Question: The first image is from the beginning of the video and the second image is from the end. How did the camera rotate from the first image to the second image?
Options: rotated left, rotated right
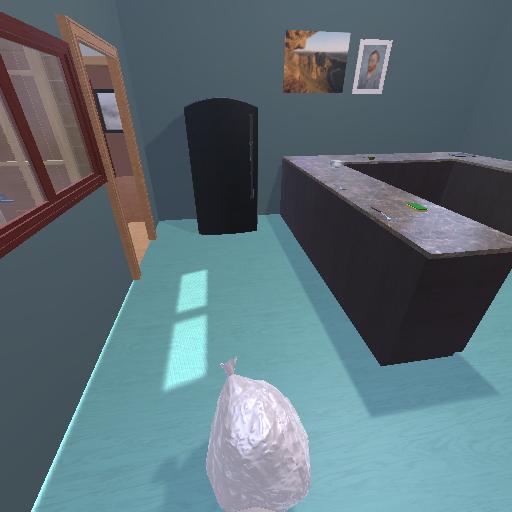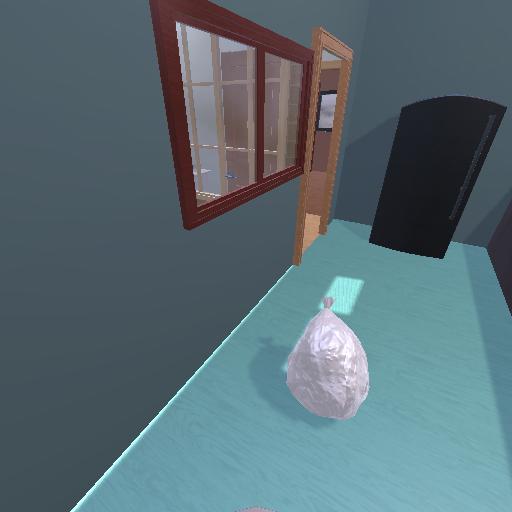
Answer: rotated left